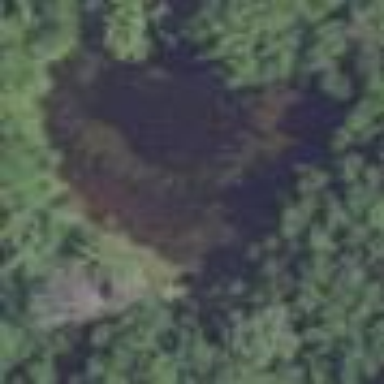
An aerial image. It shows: Pond surrounded by natural water.